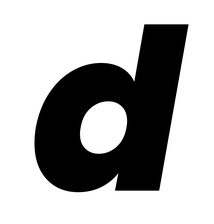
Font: Poppins-ExtraBoldItalic